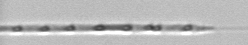
Label: Rhizosolenia